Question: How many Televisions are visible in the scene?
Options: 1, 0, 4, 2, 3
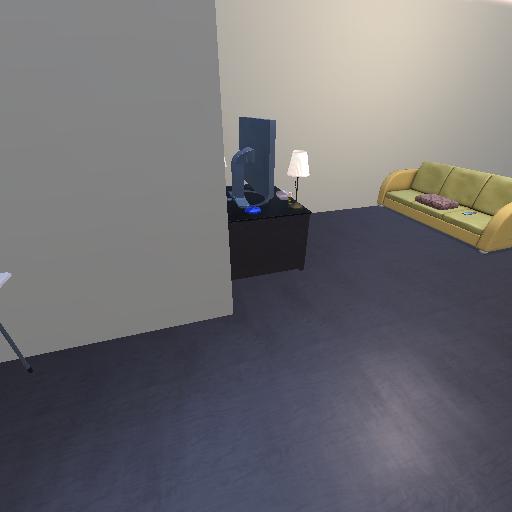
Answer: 1